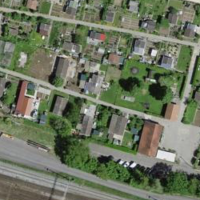
EUNIS habitat code: 53
Species observed at this site:
Agrimonia eupatoria